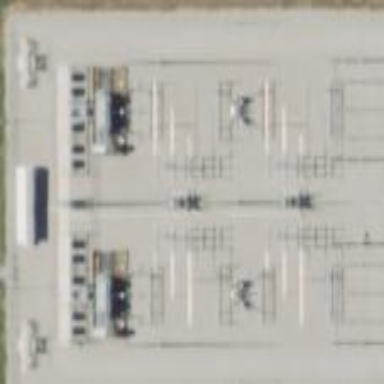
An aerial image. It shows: Power substation dedicated to generation.